Field crop: maize
Growth stage: 1
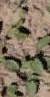
Species: convolvulus